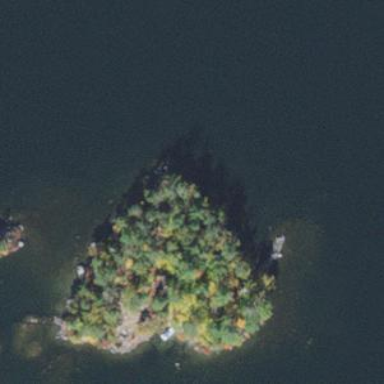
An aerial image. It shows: Islet.